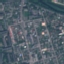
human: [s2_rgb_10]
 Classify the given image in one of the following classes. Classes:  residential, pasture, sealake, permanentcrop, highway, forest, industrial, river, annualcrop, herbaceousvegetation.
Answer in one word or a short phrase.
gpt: Residential